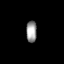
Tissue: prostate
Cell type: T cells
Senescence score: 0.7437
Nuclear area (px): 223
Mean DAPI intensity: 153.404